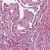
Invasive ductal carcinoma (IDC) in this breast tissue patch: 1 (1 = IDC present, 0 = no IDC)